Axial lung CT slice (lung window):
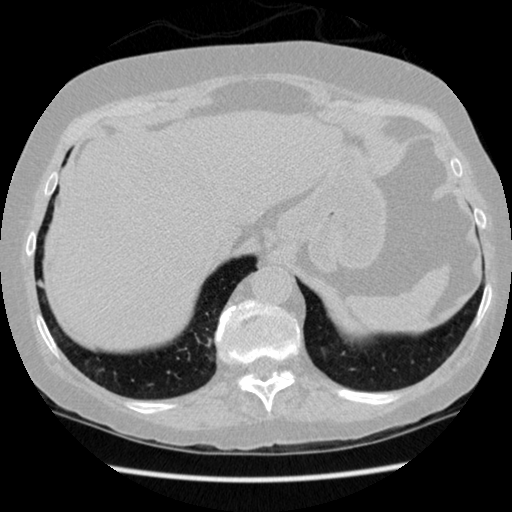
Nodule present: yes
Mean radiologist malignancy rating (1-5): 1